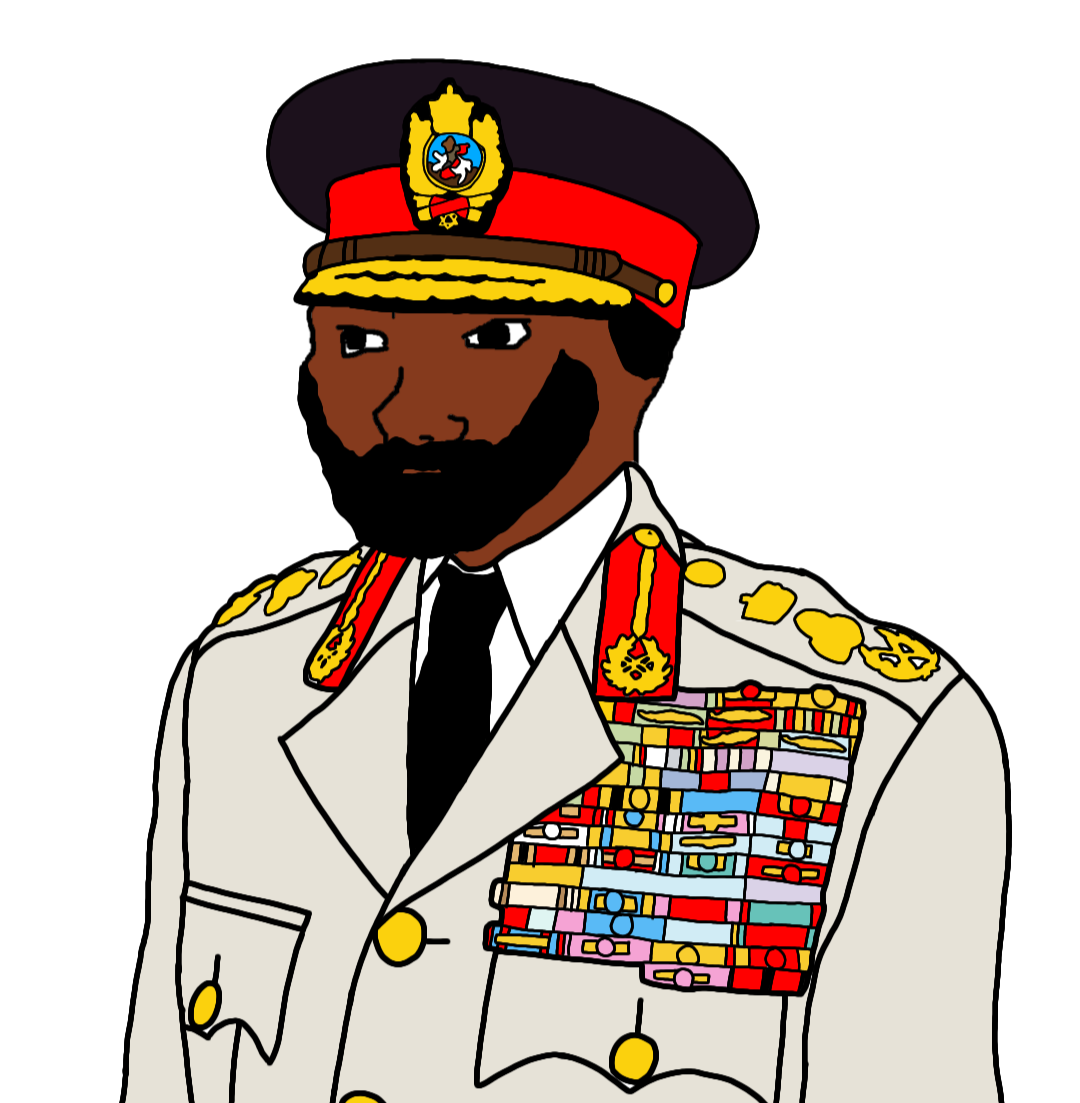
Label: 5_Blackjak